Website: bh-photo
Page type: cross-sells
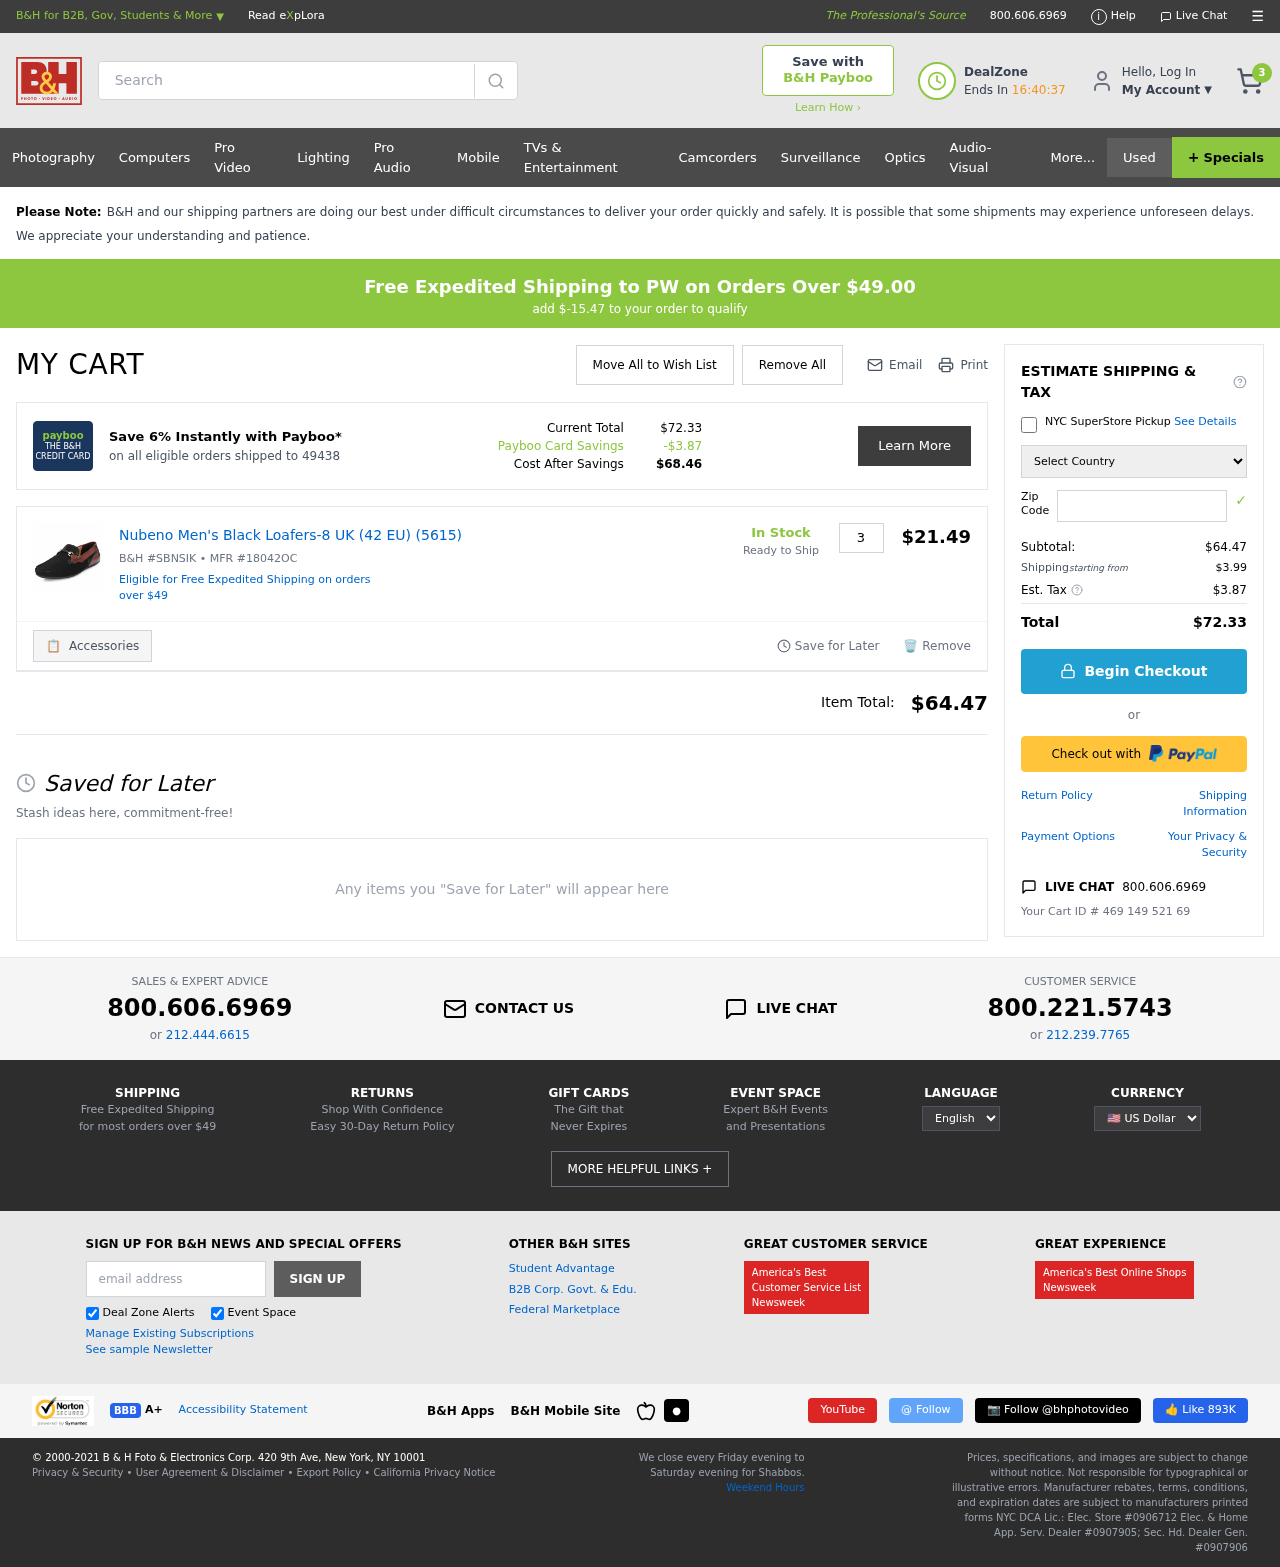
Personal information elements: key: PII_COUNTRY
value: United States
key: PII_POSTCODE
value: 49438
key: PII_STATE
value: PW
Product elements: key: PRODUCT1_NAME
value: Nubeno Men's Black Loafers-8 UK (42 EU) (5615)
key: PRODUCT1_PRICE
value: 21.49
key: PRODUCT1_QUANTITY
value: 3
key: PRODUCT1_SKU
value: B&H #SBNSIK
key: PRODUCT1_MFR
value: MFR #18042OC
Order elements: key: ORDER_NUM_ITEMS
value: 3
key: SHIPPING_THRESHOLD_REMAINING
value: $-15.47
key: ORDER_TOTAL
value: $72.33
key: ORDER_SUBTOTAL
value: $64.47
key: ORDER_SHIPPING_COST
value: $3.99
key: ORDER_TAX
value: $3.87
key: ORDER_ID
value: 469 149 521 69
Search elements: key: HEADER_SEARCH
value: Search
Other elements: key: PAYBOO_SAVINGS
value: -$3.87
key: COST_AFTER_SAVINGS
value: $68.46